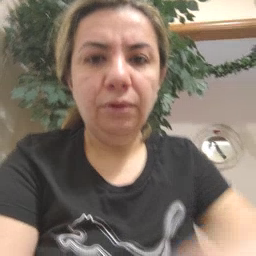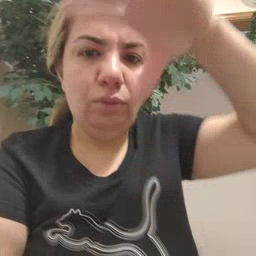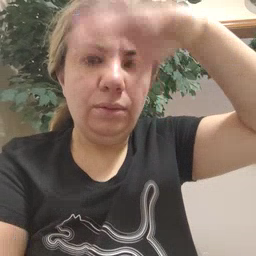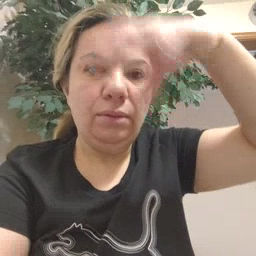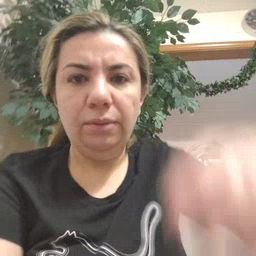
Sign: cloud